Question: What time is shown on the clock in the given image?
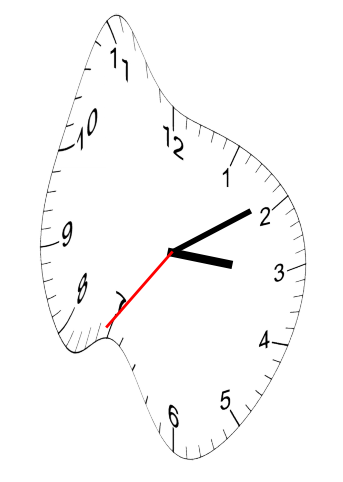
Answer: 03:09:36